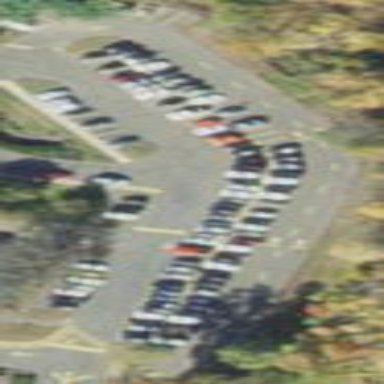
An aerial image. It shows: Parking area.